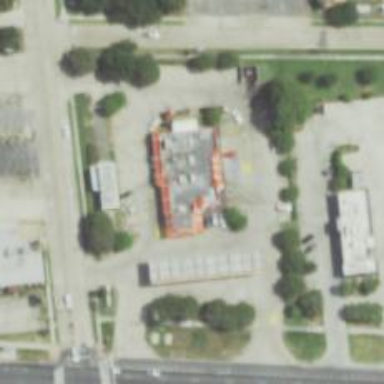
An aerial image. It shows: Convenience shop.